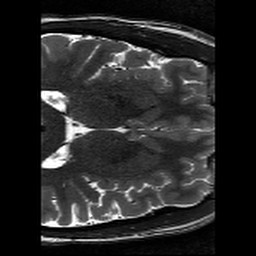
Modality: T2w
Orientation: axial
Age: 23
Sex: male
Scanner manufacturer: siemens
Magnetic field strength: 3 T
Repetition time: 11.39 s
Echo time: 0.09 s